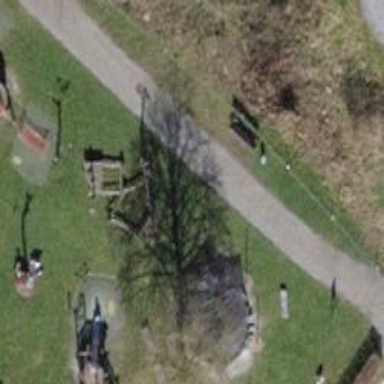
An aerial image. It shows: Bench.